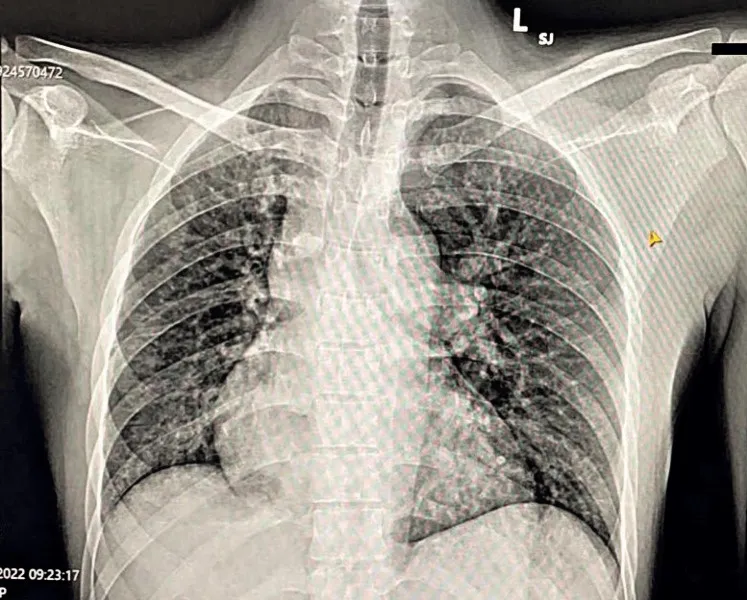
Chest X-ray, posteroanterior view. Enlarged cardiac silhouette with prominent pulmonary trunk and pulmonary arteries proximally.
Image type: radiology (x_ray)